Question: Hello I am developing a web applicaiton using Oracle ADF and jdeveloper11.1.2.4. Actually I have a page with the fllowing query and a form. Searching and everything is fine but when the page is loaded for the first time from is empty. It is not looking good. So my Idea is this form should be initially invisible and it should be visible only after user hits search button in Search from(af:query).

Please help me. How I can achieve this.
Thanks in advance.
The following is my .jsf code
'''
<?xml version='1.0' encoding='UTF-8'?>
<!DOCTYPE html PUBLIC "-//W3C//DTD XHTML 1.0 Transitional//EN" "http://www.w3.org/TR/xhtml1/DTD/xhtml1-transitional.dtd">
<f:view xmlns:f="http://java.sun.com/jsf/core" xmlns:af="http://xmlns.oracle.com/adf/faces/rich">
<af:document title="Search/Modfiy KPI" id="d1">
<af:messages id="m1"/>
<af:form id="f1">
<af:pageTemplate viewId="/adminPageTemplate.jsf" id="pt1">
<f:facet name="Center">
<af:panelStretchLayout id="psl1">
<f:facet name="bottom"/>
<f:facet name="center">
<af:panelSplitter id="ps1" orientation="vertical" dimensionsFrom="children"
splitterPosition="191">
<f:facet name="first">
<af:panelGroupLayout layout="vertical" id="pgl1">
<af:query id="qryId1" headerText="Search KPI" disclosed="true"
value="#{bindings.KpiSearchCriteriaQuery.queryDescriptor}"
model="#{bindings.KpiSearchCriteriaQuery.queryModel}"
queryOperationListener="#{bindings.KpiSearchCriteriaQuery.processQueryOperation}"
fieldWidth="110"
queryListener="#{pageFlowScope.updateORDeleteBean.customSearch}"
partialTriggers="::pfl1"/>
</af:panelGroupLayout>
</f:facet>
<f:facet name="second">
<af:panelGroupLayout id="pgl5" layout="vertical" halign="center">
<af:panelGroupLayout id="pgl3" layout="horizontal" halign="center">
<af:panelGroupLayout layout="horizontal" id="pgl2">
<f:facet name="separator">
<af:spacer width="10" height="1" id="s1"/>
</f:facet>
<af:commandButton actionListener="#{bindings.First.execute}"
text="First" disabled="#{!bindings.First.enabled}"
partialSubmit="true" id="cb1"/>
<af:commandButton actionListener="#{bindings.Previous.execute}"
text="Previous"
disabled="#{!bindings.Previous.enabled}"
partialSubmit="true" id="cb2"/>
<af:commandButton actionListener="#{bindings.Next.execute}" text="Next"
disabled="#{!bindings.Next.enabled}"
partialSubmit="true" id="cb3"/>
<af:commandButton actionListener="#{bindings.Last.execute}" text="Last"
disabled="#{!bindings.Last.enabled}"
partialSubmit="true" id="cb4"/>
</af:panelGroupLayout>
<af:spacer width="10" height="10" id="s3"/>
<af:panelGroupLayout id="pgl4" layout="horizontal">
<af:commandButton text="Delete" id="cb5"
actionListener="#{updateORDeleteBean.delete}"/>
<af:spacer width="10" height="10" id="s2"/>
<af:commandButton text="Update" id="cb6"
actionListener="#{updateORDeleteBean.update}"/>
</af:panelGroupLayout>
</af:panelGroupLayout>
<af:panelFormLayout id="pfl1" visible="#{pageFlowScope.showForm}">
<af:inputText value="#{bindings.Id.inputValue}"
label="#{bindings.Id.hints.label}"
required="#{bindings.Id.hints.mandatory}"
columns="#{bindings.Id.hints.displayWidth}"
maximumLength="#{bindings.Id.hints.precision}"
shortDesc="#{bindings.Id.hints.tooltip}" id="it1"
readOnly="true">
<f:validator binding="#{bindings.Id.validator}"/>
<af:convertNumber groupingUsed="false" pattern="#{bindings.Id.format}"/>
</af:inputText>
<af:inputText value="#{bindings.KpiName.inputValue}"
label="#{bindings.KpiName.hints.label}"
required="#{bindings.KpiName.hints.mandatory}" columns="110"
maximumLength="#{bindings.KpiName.hints.precision}"
shortDesc="#{bindings.KpiName.hints.tooltip}" id="it2">
<f:validator binding="#{bindings.KpiName.validator}"/>
</af:inputText>
<af:inputText value="#{bindings.KpiSql.inputValue}"
label="#{bindings.KpiSql.hints.label}"
required="#{bindings.KpiSql.hints.mandatory}" columns="110"
maximumLength="#{bindings.KpiSql.hints.precision}"
shortDesc="#{bindings.KpiSql.hints.tooltip}" id="it3"
rows="3">
<f:validator binding="#{bindings.KpiSql.validator}"/>
</af:inputText>
<af:selectOneChoice value="#{bindings.Category.inputValue}"
label="#{bindings.Category.label}"
required="#{bindings.Category.hints.mandatory}"
shortDesc="#{bindings.Category.hints.tooltip}"
id="soc1">
<f:selectItems value="#{bindings.Category.items}" id="si1"/>
</af:selectOneChoice>
<af:selectOneChoice value="#{bindings.Module.inputValue}"
label="#{bindings.Module.label}"
required="#{bindings.Module.hints.mandatory}"
shortDesc="#{bindings.Module.hints.tooltip}" id="soc2">
<f:selectItems value="#{bindings.Module.items}" id="si2"/>
</af:selectOneChoice>
<af:selectOneChoice value="#{bindings.Submodule.inputValue}"
label="#{bindings.Submodule.label}"
required="#{bindings.Submodule.hints.mandatory}"
shortDesc="#{bindings.Submodule.hints.tooltip}"
id="soc3">
<f:selectItems value="#{bindings.Submodule.items}" id="si3"/>
</af:selectOneChoice>
<af:inputText value="#{bindings.Threshold.inputValue}"
label="#{bindings.Threshold.hints.label}"
required="#{bindings.Threshold.hints.mandatory}" columns="15"
maximumLength="#{bindings.Threshold.hints.precision}"
shortDesc="#{bindings.Threshold.hints.tooltip}" id="it4">
<f:validator binding="#{bindings.Threshold.validator}"/>
<af:convertNumber groupingUsed="false"
pattern="#{bindings.Threshold.format}"/>
</af:inputText>
<af:selectOneChoice value="#{bindings.Operator1.inputValue}"
label="#{bindings.Operator1.label}"
required="#{bindings.Operator1.hints.mandatory}"
shortDesc="#{bindings.Operator1.hints.tooltip}"
id="soc4">
<f:selectItems value="#{bindings.Operator1.items}" id="si4"/>
</af:selectOneChoice>
<af:inputText value="#{bindings.Helptext.inputValue}"
label="#{bindings.Helptext.hints.label}"
required="#{bindings.Helptext.hints.mandatory}" columns="110"
maximumLength="#{bindings.Helptext.hints.precision}"
shortDesc="#{bindings.Helptext.hints.tooltip}" id="it5">
<f:validator binding="#{bindings.Helptext.validator}"/>
</af:inputText>
<af:inputText value="#{bindings.PerfReason.inputValue}"
label="#{bindings.PerfReason.hints.label}"
required="#{bindings.PerfReason.hints.mandatory}"
columns="110"
maximumLength="#{bindings.PerfReason.hints.precision}"
shortDesc="#{bindings.PerfReason.hints.tooltip}" id="it6">
<f:validator binding="#{bindings.PerfReason.validator}"/>
</af:inputText>
<af:inputText value="#{bindings.XaxisDescription.inputValue}"
label="#{bindings.XaxisDescription.hints.label}"
required="#{bindings.XaxisDescription.hints.mandatory}"
columns="110"
maximumLength="#{bindings.XaxisDescription.hints.precision}"
shortDesc="#{bindings.XaxisDescription.hints.tooltip}"
id="it7">
<f:validator binding="#{bindings.XaxisDescription.validator}"/>
</af:inputText>
<af:inputText value="#{bindings.YaxisDesciption.inputValue}"
label="#{bindings.YaxisDesciption.hints.label}"
required="#{bindings.YaxisDesciption.hints.mandatory}"
columns="110"
maximumLength="#{bindings.YaxisDesciption.hints.precision}"
shortDesc="#{bindings.YaxisDesciption.hints.tooltip}"
id="it8">
<f:validator binding="#{bindings.YaxisDesciption.validator}"/>
</af:inputText>
<af:inputText value="#{bindings.Dschemaname.inputValue}"
label="#{bindings.Dschemaname.hints.label}"
required="#{bindings.Dschemaname.hints.mandatory}"
columns="50"
maximumLength="#{bindings.Dschemaname.hints.precision}"
shortDesc="#{bindings.Dschemaname.hints.tooltip}" id="it9">
<f:validator binding="#{bindings.Dschemaname.validator}"/>
</af:inputText>
<af:inputText value="#{bindings.Dtablename.inputValue}"
label="#{bindings.Dtablename.hints.label}"
required="#{bindings.Dtablename.hints.mandatory}"
maximumLength="#{bindings.Dtablename.hints.precision}"
shortDesc="#{bindings.Dtablename.hints.tooltip}" id="it10"
columns="50">
<f:validator binding="#{bindings.Dtablename.validator}"/>
</af:inputText>
<af:inputText value="#{bindings.Dfieldname.inputValue}"
label="#{bindings.Dfieldname.hints.label}"
required="#{bindings.Dfieldname.hints.mandatory}" columns="50"
maximumLength="#{bindings.Dfieldname.hints.precision}"
shortDesc="#{bindings.Dfieldname.hints.tooltip}" id="it11">
<f:validator binding="#{bindings.Dfieldname.validator}"/>
</af:inputText>
<af:inputText value="#{bindings.Toemail.inputValue}"
label="#{bindings.Toemail.hints.label}"
required="#{bindings.Toemail.hints.mandatory}" columns="50"
maximumLength="#{bindings.Toemail.hints.precision}"
shortDesc="#{bindings.Toemail.hints.tooltip}" id="it12">
<f:validator binding="#{bindings.Toemail.validator}"/>
</af:inputText>
<af:inputText value="#{bindings.CcEmail.inputValue}"
label="#{bindings.CcEmail.hints.label}"
required="#{bindings.CcEmail.hints.mandatory}" columns="50"
maximumLength="#{bindings.CcEmail.hints.precision}"
shortDesc="#{bindings.CcEmail.hints.tooltip}" id="it13">
<f:validator binding="#{bindings.CcEmail.validator}"/>
</af:inputText>
<af:selectOneChoice value="#{bindings.AutomoniterEnabled.inputValue}"
label="#{bindings.AutomoniterEnabled.label}"
required="#{bindings.AutomoniterEnabled.hints.mandatory}"
shortDesc="#{bindings.AutomoniterEnabled.hints.tooltip}"
id="soc5">
<f:selectItems value="#{bindings.AutomoniterEnabled.items}" id="si5"/>
</af:selectOneChoice>
<af:inputText value="#{bindings.AuditInfo.inputValue}"
label="#{bindings.AuditInfo.hints.label}"
required="#{bindings.AuditInfo.hints.mandatory}"
columns="#{bindings.AuditInfo.hints.displayWidth}"
maximumLength="#{bindings.AuditInfo.hints.precision}"
shortDesc="#{bindings.AuditInfo.hints.tooltip}" id="it14"
readOnly="true">
<f:validator binding="#{bindings.AuditInfo.validator}"/>
</af:inputText>
<f:facet name="footer"/>
</af:panelFormLayout>
</af:panelGroupLayout>
</f:facet>
</af:panelSplitter>
</f:facet>
<f:facet name="start"/>
<f:facet name="end"/>
<f:facet name="top"/>
</af:panelStretchLayout>
</f:facet>
</af:pageTemplate>
</af:form>
</af:document>
</f:view>
'''
The follwoing si my Java class code
'''
public void customSearch(QueryEvent queryEvent) {
// Add event code here...
System.out.println("in custom srch");
AdfFacesContext.getCurrentInstance().getPageFlowScope().put("showForm", true);
invokeEL("#{bindings.KpiSearchCriteriaQuery.processQuery}", new Class[] { QueryEvent.class },
new Object[] { queryEvent });
System.out.println("end custom srch");
}
'''
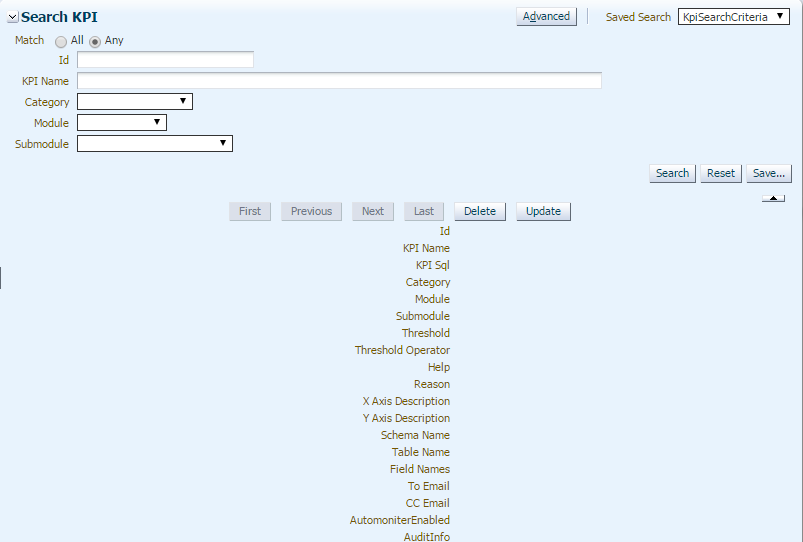
Answer: You can flap "visible" property to true on your panelFormLayout only when user presses "Search" button:
'''
<af:panelFormLayout visible="#{pageFlowScope.showForm}">
'''
For this you need to override "queryListener" method of your af:query:
'''
<af:query queryListener="#{yourBean.customSearch}"/>
'''
In your YourBean.java, you will have:
'''
public void customSearch(QueryEvent queryEvent) {
AdfFacesContext.getCurrentInstance().getPageFlowScope().put("showForm", true);
//call your original queryListener- the one you changed in page:
invokeEL("#{bindings.DepartmentsViewCriteriaQuery.processQuery}", new Class[] { QueryEvent.class },
new Object[] { queryEvent });
}
'''
More details, here:
<URL>